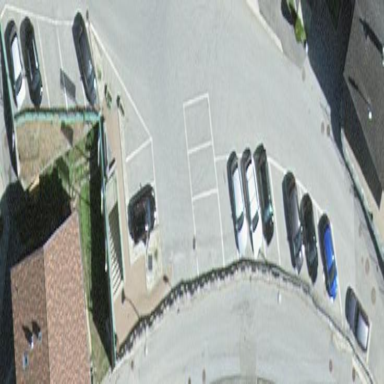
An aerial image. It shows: Parking area.